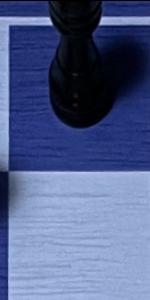
Label: Empty